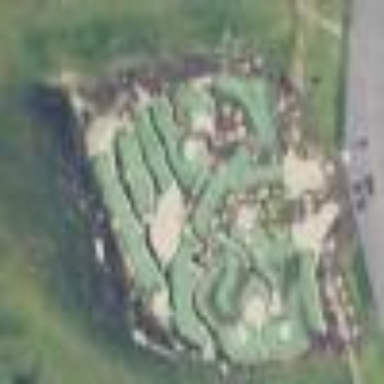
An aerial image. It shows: Miniature golf leisure land.